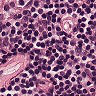
Metastatic tissue present: no